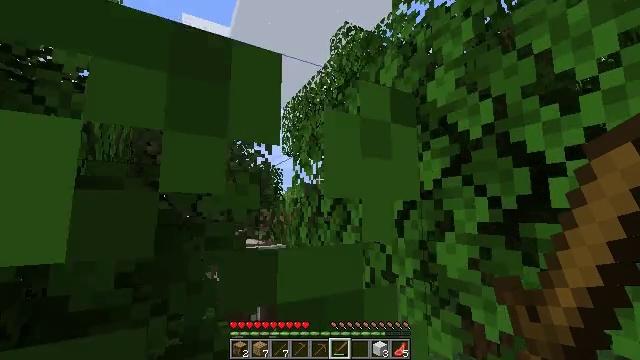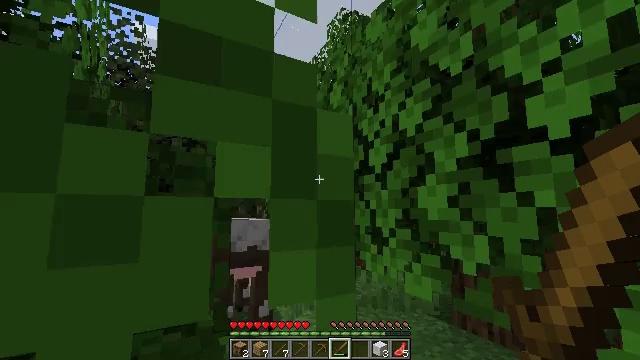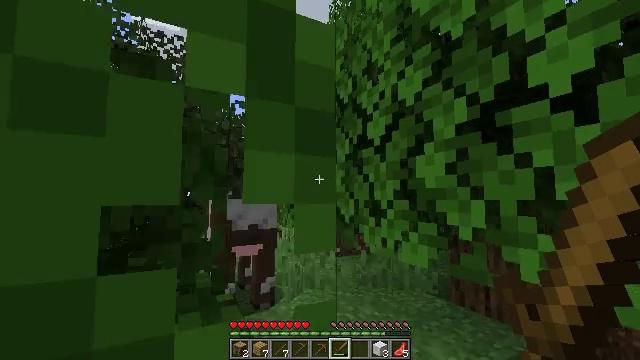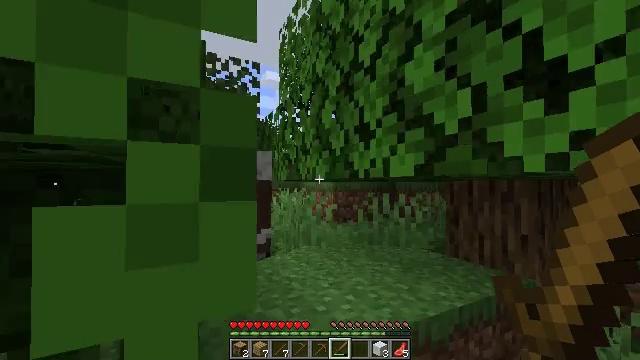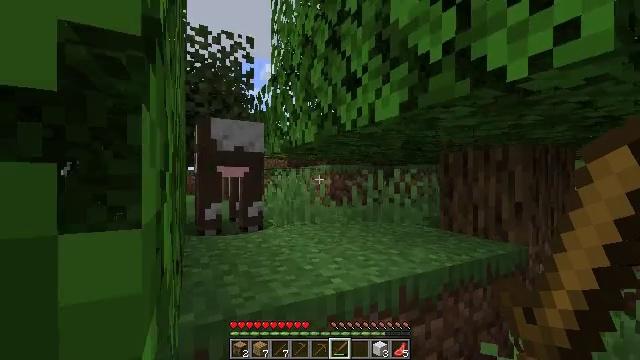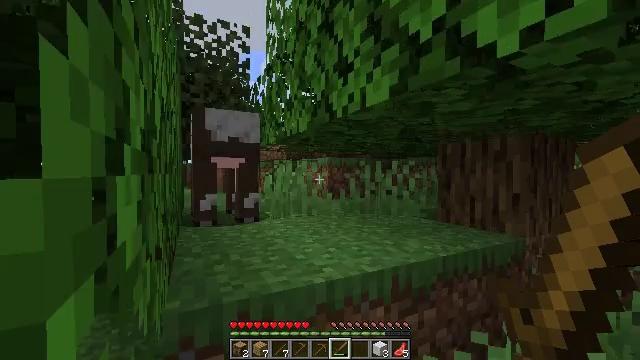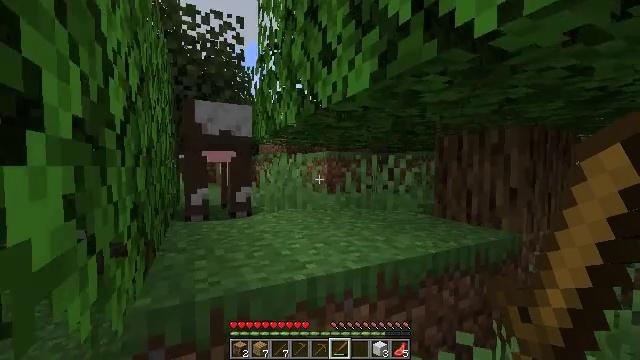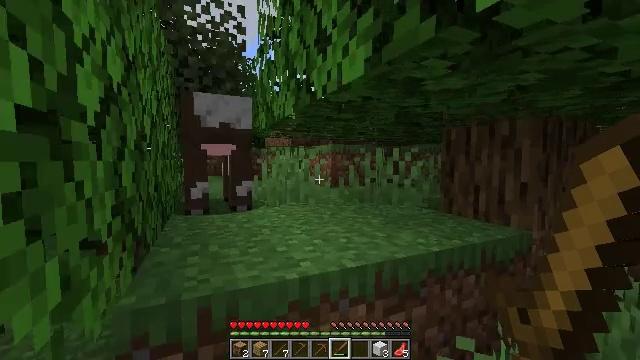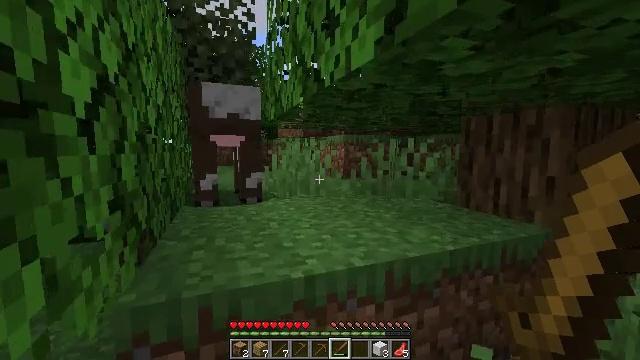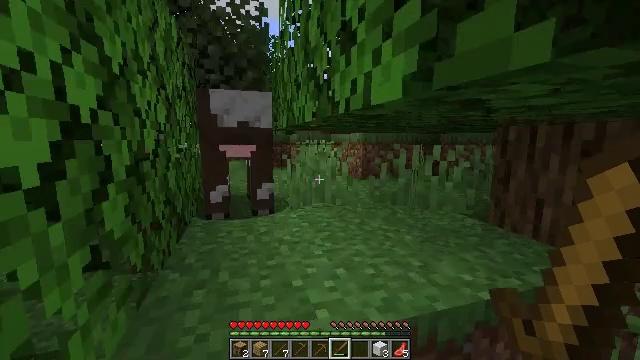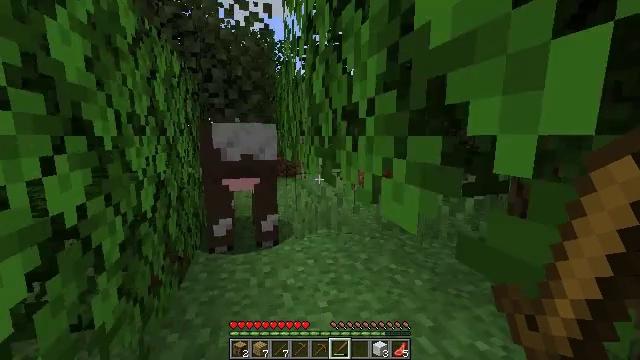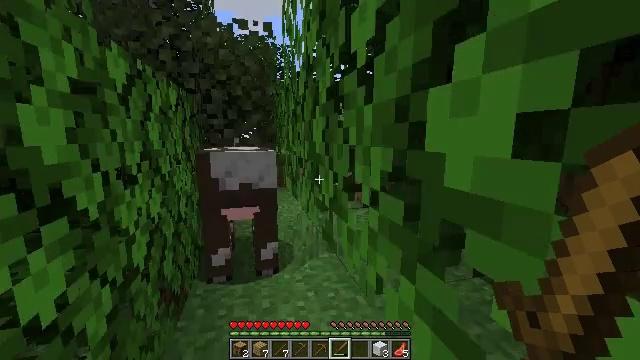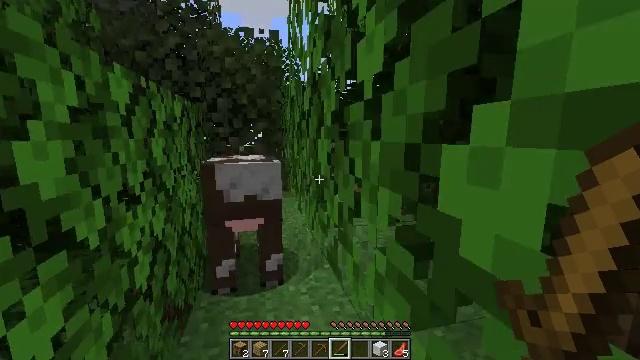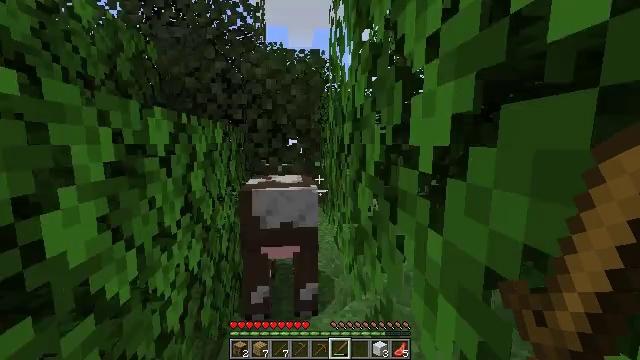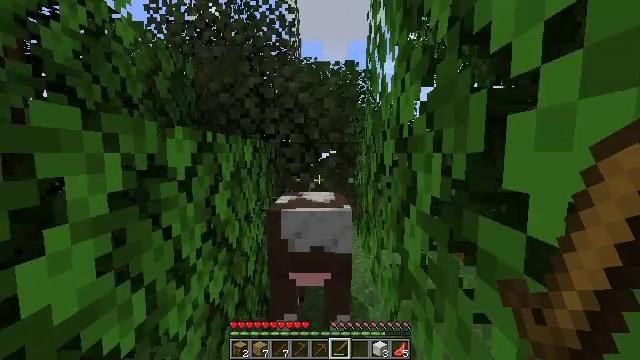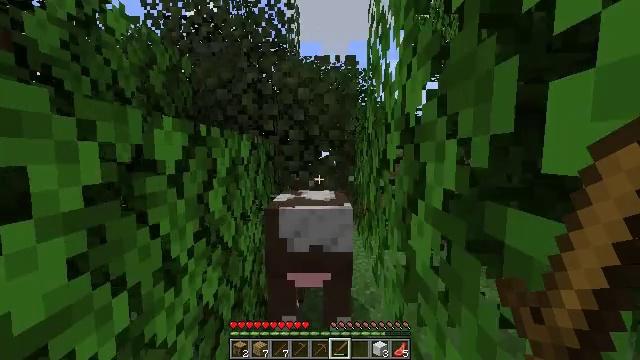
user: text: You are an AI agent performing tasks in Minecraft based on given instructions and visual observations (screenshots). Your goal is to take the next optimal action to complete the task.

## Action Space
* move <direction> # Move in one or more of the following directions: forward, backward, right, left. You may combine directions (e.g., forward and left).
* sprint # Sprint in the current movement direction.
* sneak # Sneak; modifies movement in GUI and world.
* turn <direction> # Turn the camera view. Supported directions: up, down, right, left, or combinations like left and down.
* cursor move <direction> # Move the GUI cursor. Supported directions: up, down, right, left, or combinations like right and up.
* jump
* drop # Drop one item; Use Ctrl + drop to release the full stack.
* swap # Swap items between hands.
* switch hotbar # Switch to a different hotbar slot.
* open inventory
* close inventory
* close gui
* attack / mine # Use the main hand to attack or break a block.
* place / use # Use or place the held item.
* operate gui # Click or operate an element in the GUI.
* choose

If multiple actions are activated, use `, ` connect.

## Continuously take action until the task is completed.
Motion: motion action
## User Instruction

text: Combat the cow.
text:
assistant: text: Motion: move forward
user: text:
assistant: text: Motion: move forward, turn down
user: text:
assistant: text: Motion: move forward, turn down
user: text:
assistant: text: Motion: move forward, turn down
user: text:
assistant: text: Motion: move forward, turn down
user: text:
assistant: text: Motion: move forward, turn down
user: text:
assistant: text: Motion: move forward, turn left and down
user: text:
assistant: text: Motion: move forward, turn left and down
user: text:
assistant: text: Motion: move forward, turn left and down, jump
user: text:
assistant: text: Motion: move forward, turn left, jump
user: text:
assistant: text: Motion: move forward, jump
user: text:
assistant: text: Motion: move forward, turn left, jump
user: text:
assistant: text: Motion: move forward, turn left and up, jump
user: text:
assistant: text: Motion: move forward, turn left and up
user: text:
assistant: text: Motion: move forward
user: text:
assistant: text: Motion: move forward
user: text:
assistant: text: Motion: move forward, turn left
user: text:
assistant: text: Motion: move forward, turn left
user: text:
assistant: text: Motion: move forward, turn left
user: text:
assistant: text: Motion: move forward
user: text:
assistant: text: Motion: move forward
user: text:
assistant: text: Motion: move forward, attack / mine
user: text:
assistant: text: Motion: move forward, attack / mine
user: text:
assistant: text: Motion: move forward, turn right and down, attack / mine
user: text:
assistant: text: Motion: move forward, turn right and down, attack / mine
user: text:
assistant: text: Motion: move forward, turn right and down, attack / mine
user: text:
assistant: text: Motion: move forward, attack / mine
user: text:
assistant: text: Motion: move forward, turn down, attack / mine
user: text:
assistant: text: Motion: move forward, turn right and down, attack / mine
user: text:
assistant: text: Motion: turn right and down, attack / mine